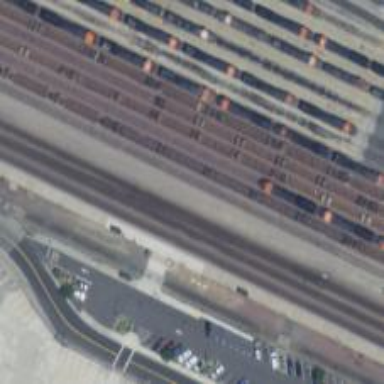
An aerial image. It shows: Platform for public transport at railway station.